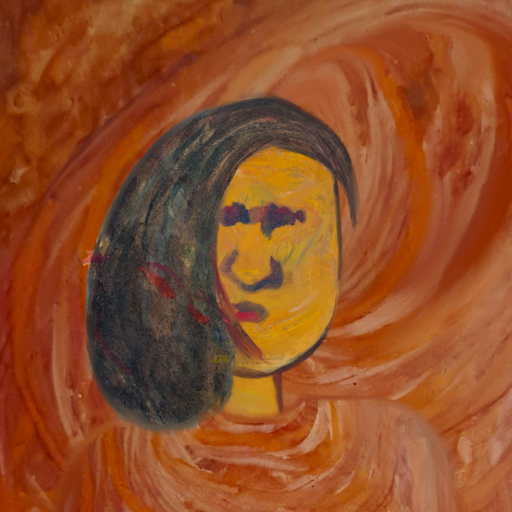
Background: Pious_Lady, Head And Neck Front: After_Raid, Face Front: In_The_Sun, Bust: Pious_Lady, Hair Front: Gypsy_Mother, Head Accessory: Blank, Second Necklace: Blank, Necklace: Blank, Baby: Blank